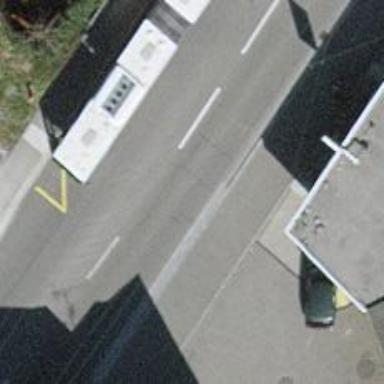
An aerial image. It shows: Secondary road with asphalt surface. There are sidewalks on both sides and trolley wires above.